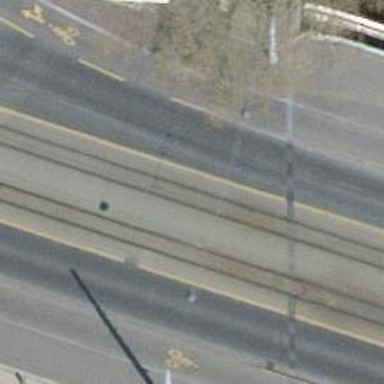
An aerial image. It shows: Tram bridge with electrified contact lines.